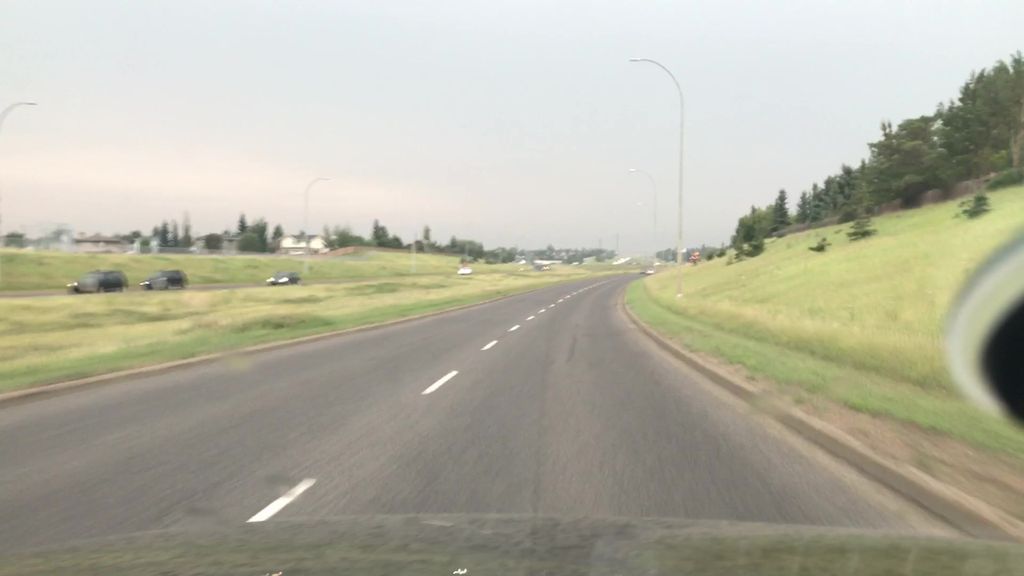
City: edmonton